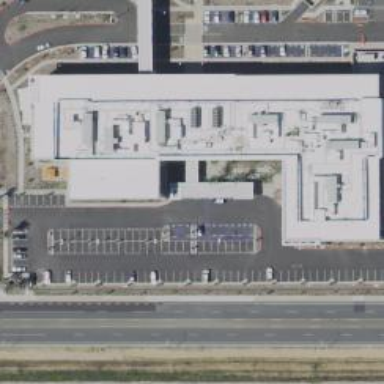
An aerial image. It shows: Healthcare facility identified as hospital.